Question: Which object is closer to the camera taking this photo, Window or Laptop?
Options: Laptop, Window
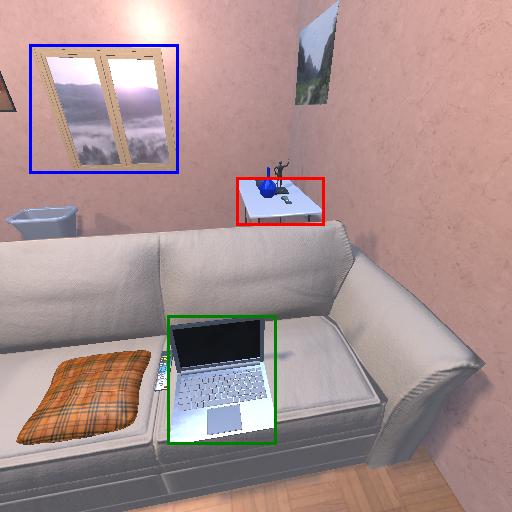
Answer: Laptop